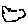
Label: bird